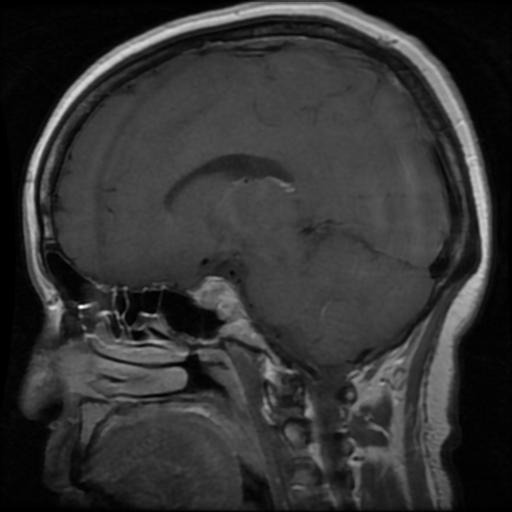
Label: pituitary